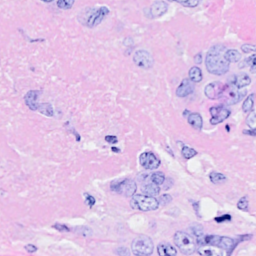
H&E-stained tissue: Breast